Field crop: maize
Growth stage: 2
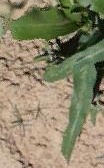
Species: maize